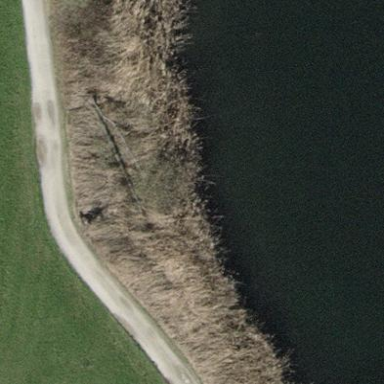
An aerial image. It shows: Wetland area dominated by reedbeds.